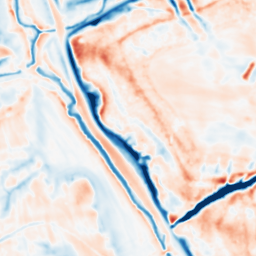
Category: multiscale
Decomposition family: dog_multiscale
Decomposition parameters: sigma_ratio: 1.6
n_scales: 4
base_sigma: 1
Upsampling method: sinc_hamming
Upsampling parameters: scale: 2
kernel_size: 4
Upsampling scale: 2